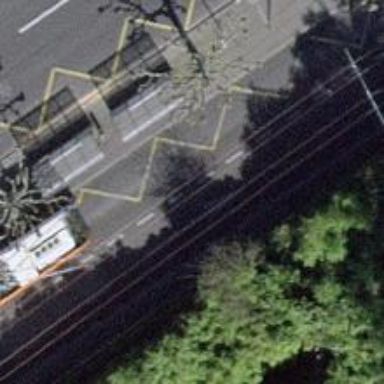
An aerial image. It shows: Bus stop for trolleybuses with designated stop position for public transport.